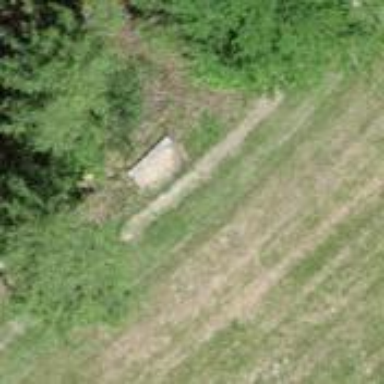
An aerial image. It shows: Bench.